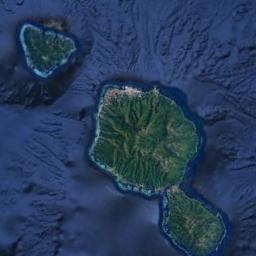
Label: island